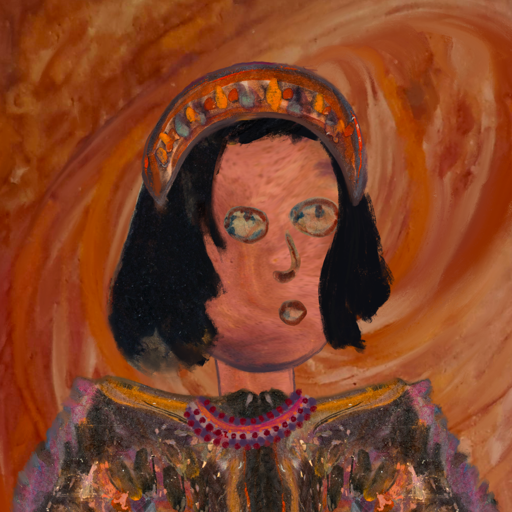
Background: Pious_Lady, Head And Neck Side: Mother_And_Son_Mother, Face Side: Orphan, Bust: Gypsy_Queen, Hair Side: Mosgoul, Head Accessory: Hypocrite, Second Necklace: Blank, Necklace: Roy_Bahadur, Baby: Blank